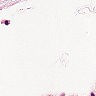
Metastatic tissue present: no